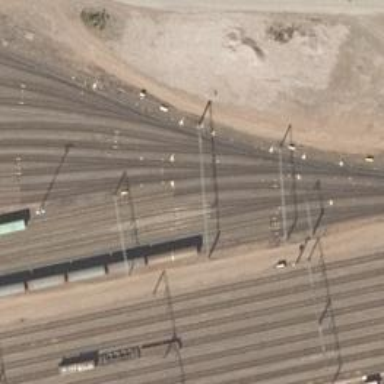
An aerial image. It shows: Railway yard.